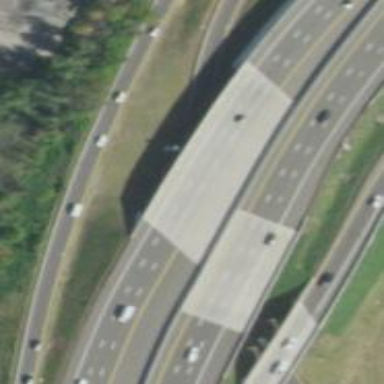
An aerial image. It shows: Bridge on urban freeway/expressway motorway.